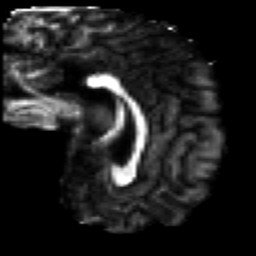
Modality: FA
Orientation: sagittal
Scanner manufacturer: ge
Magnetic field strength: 3 T
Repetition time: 7.98 s
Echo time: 0.0701 s